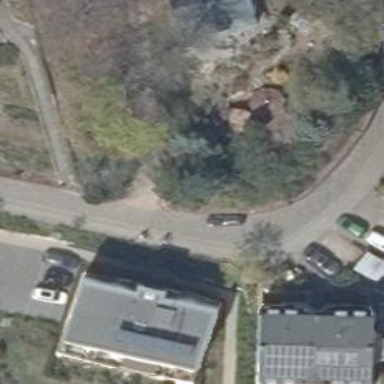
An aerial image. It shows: Residential road with sett surface on the right sidewalk.